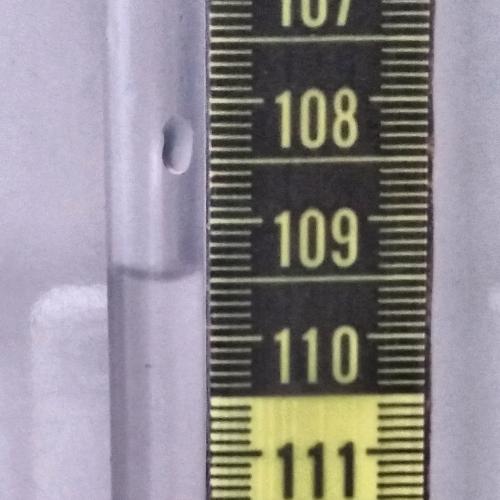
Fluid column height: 109.5 cm